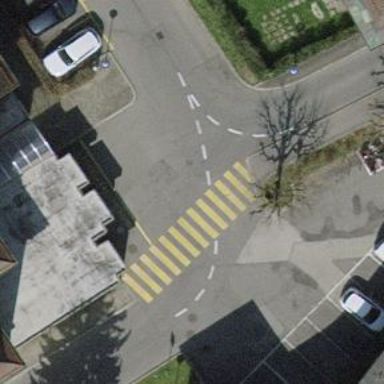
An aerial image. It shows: Uncontrolled footway crossing with markings.